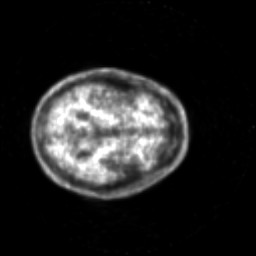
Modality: PET
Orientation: axial
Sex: male
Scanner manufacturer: siemens